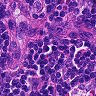
Metastatic tissue present: no